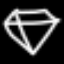
Label: diamond